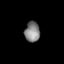
Tissue: lung
Cell type: Endothelial cells
Senescence score: 0.5867
Nuclear area (px): 298
Mean DAPI intensity: 130.98